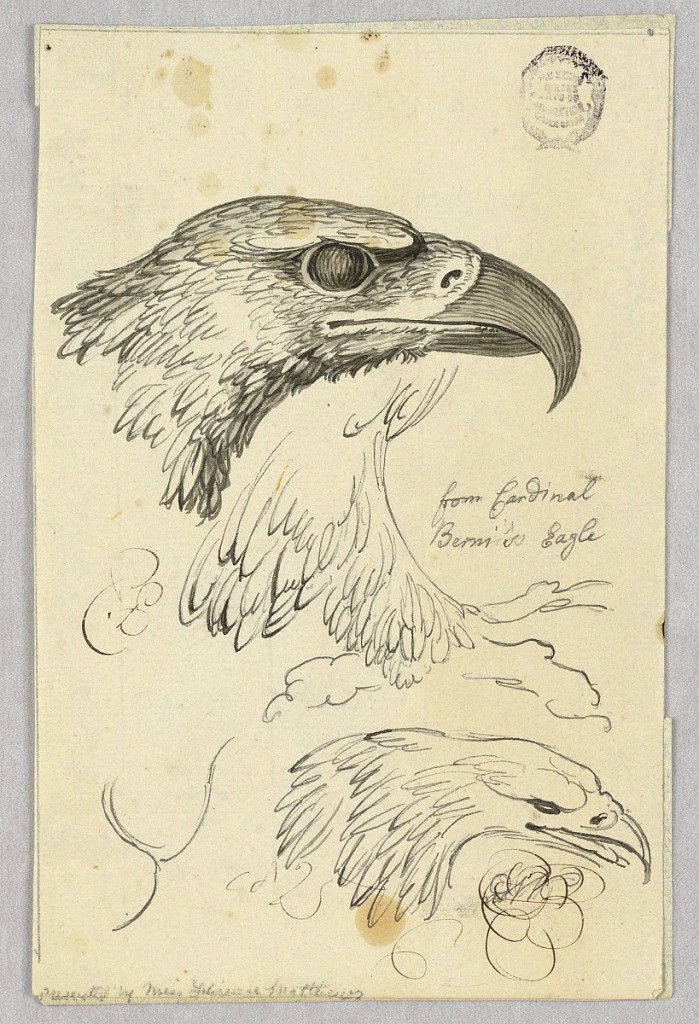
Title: Studies of Two Eagle Heads and One Wing, from Cardinal Bernis' Eagle
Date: ca. 1800
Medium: Pen and ink on paper
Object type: Drawing
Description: Studies of two heads, one wing of an eagle.